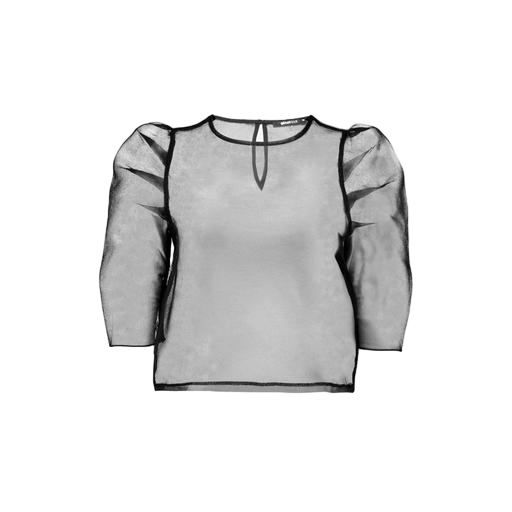
black three-quarter-sleeve top only macy, semi-sheer blouse, good sleeved top, white background